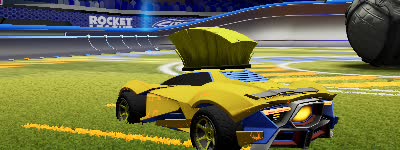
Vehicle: werewolf